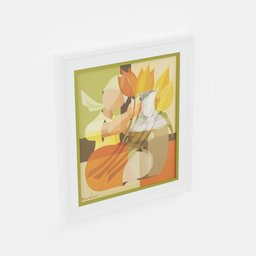
Label: decoration